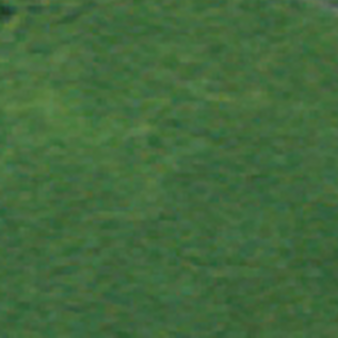
Label: other